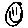
Label: smiley face